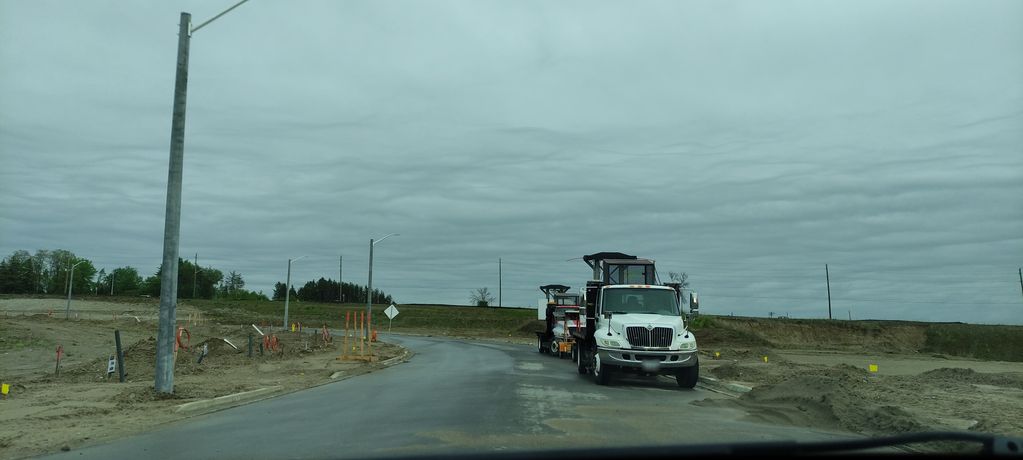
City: kitchener-waterloo